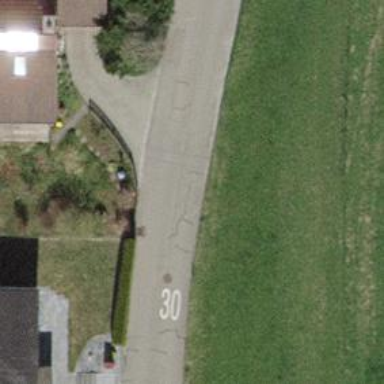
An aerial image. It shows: Residential road with asphalt surface and no sidewalk.